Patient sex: F
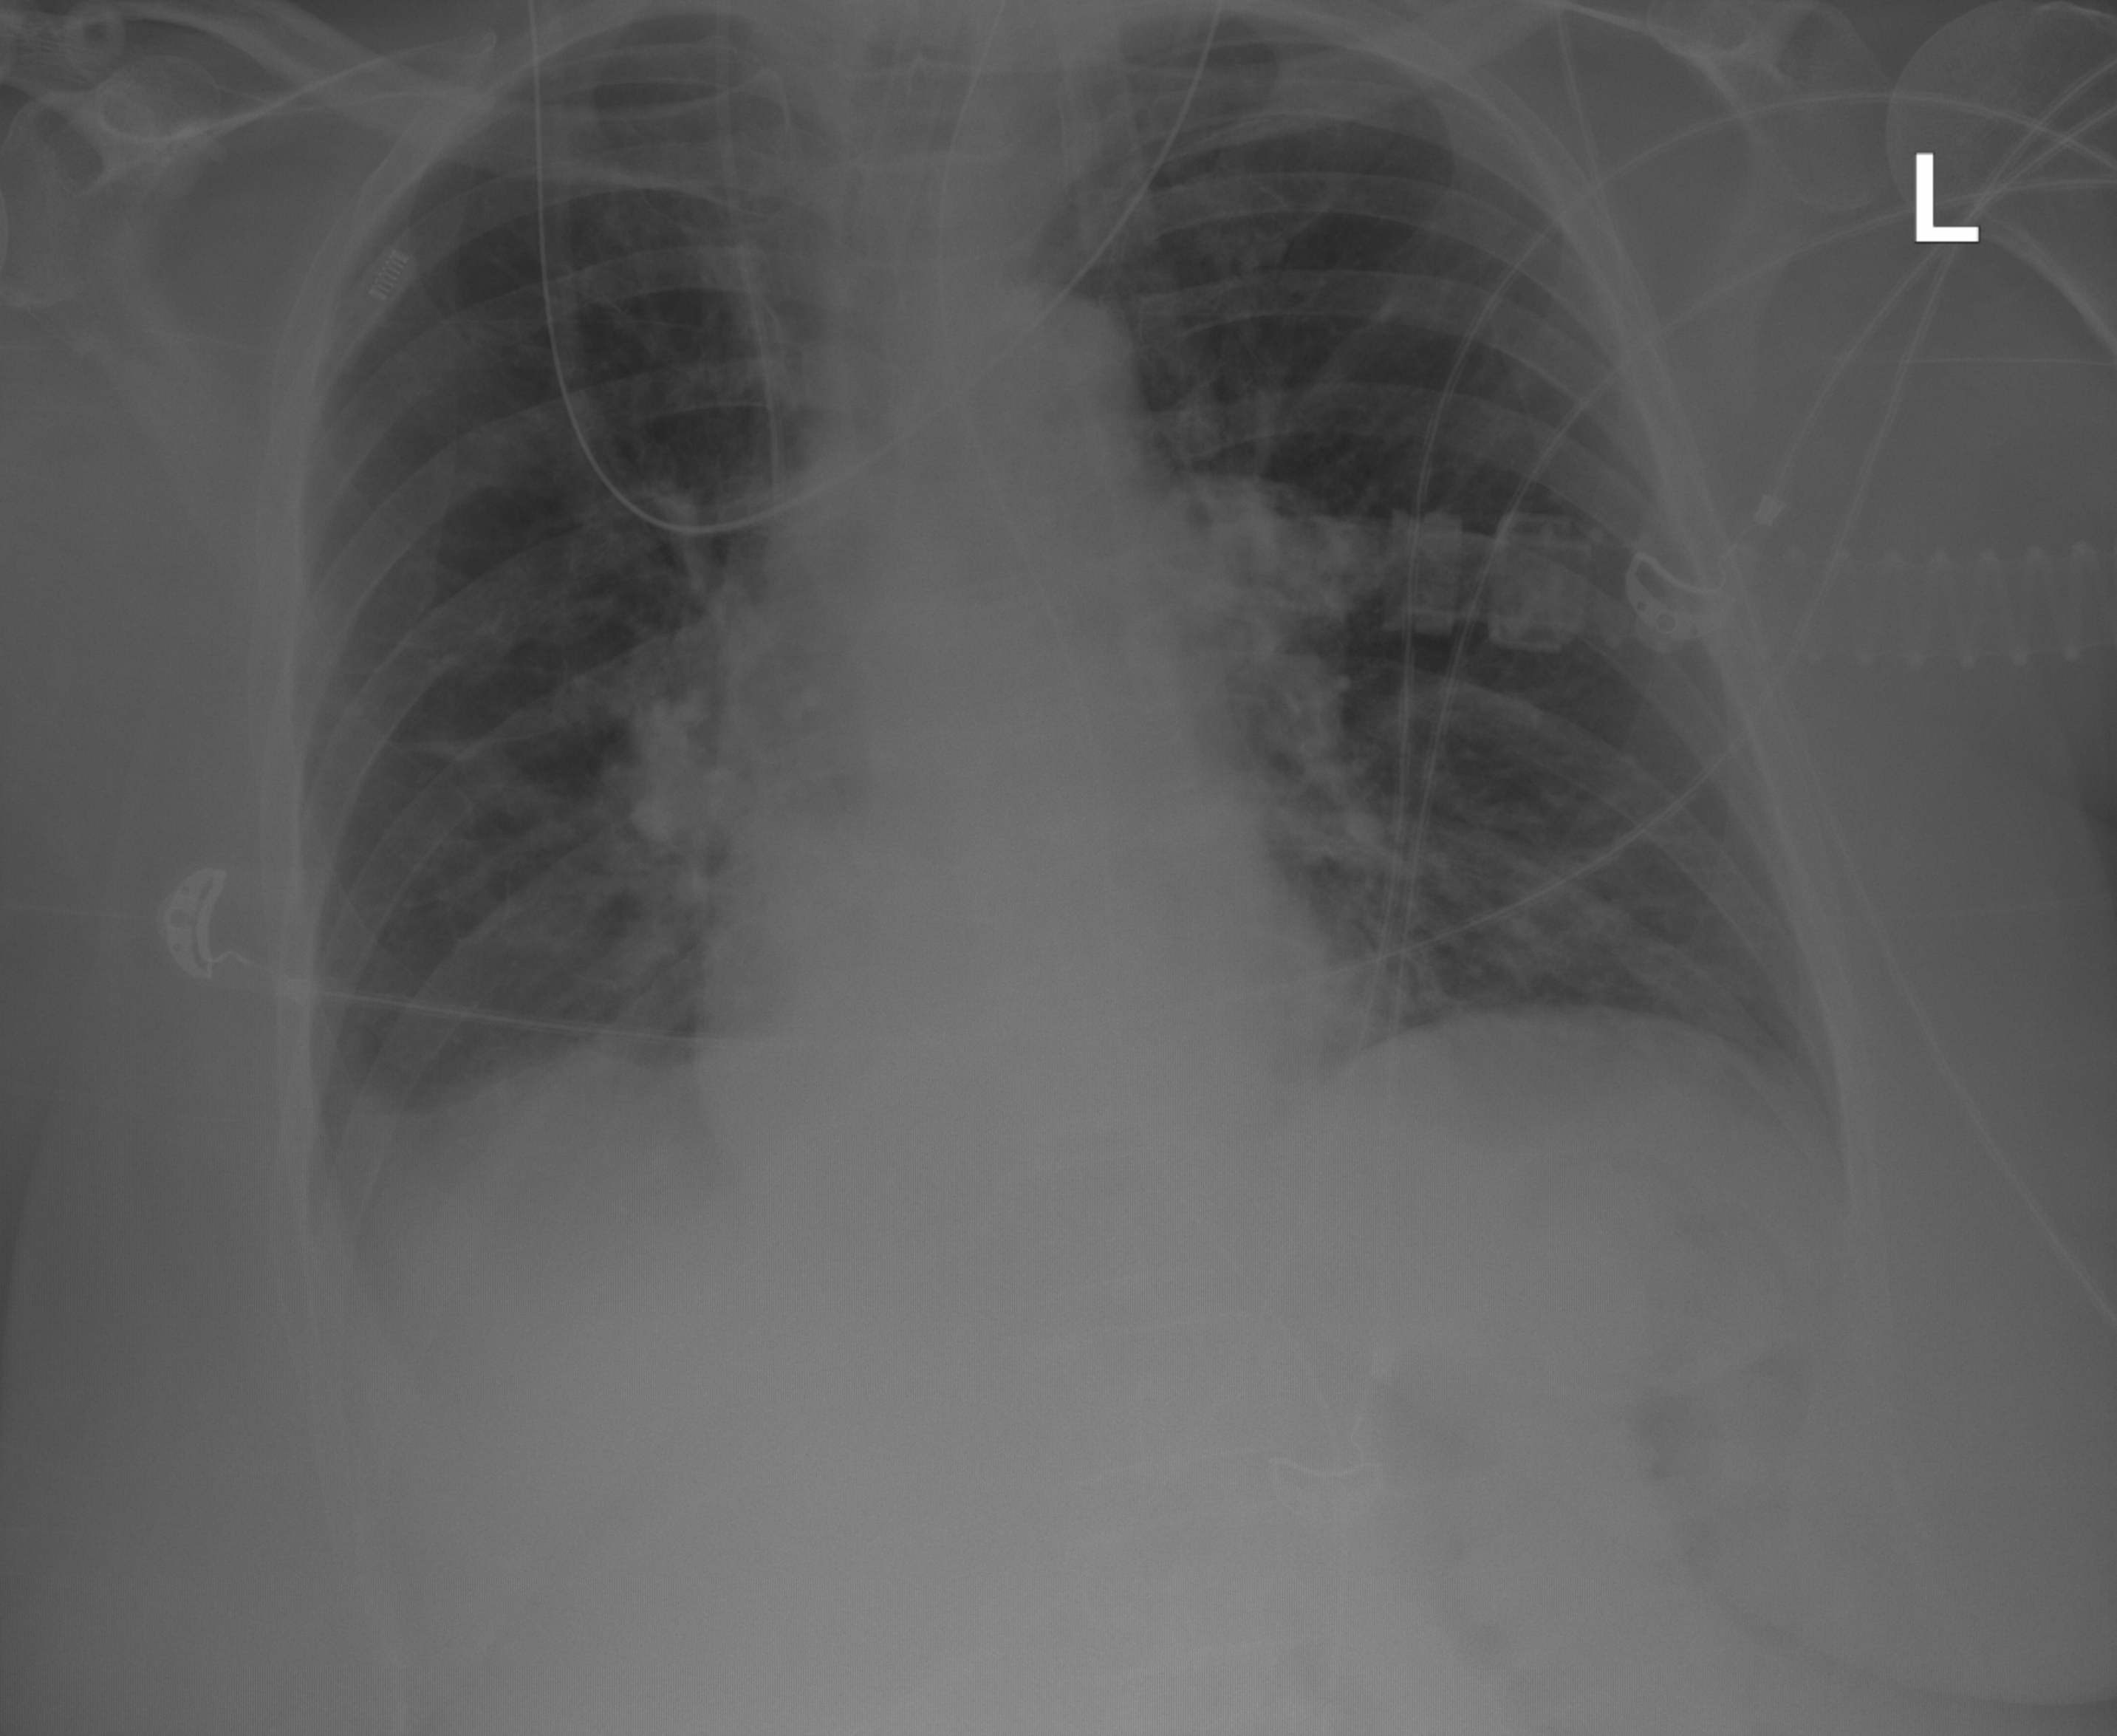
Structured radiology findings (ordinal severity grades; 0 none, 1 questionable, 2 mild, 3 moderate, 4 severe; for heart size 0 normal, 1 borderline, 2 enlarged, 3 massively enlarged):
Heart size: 0
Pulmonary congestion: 2
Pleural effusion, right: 2
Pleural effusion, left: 0
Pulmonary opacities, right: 1
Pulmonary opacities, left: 0
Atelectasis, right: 2
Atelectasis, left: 2